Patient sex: M
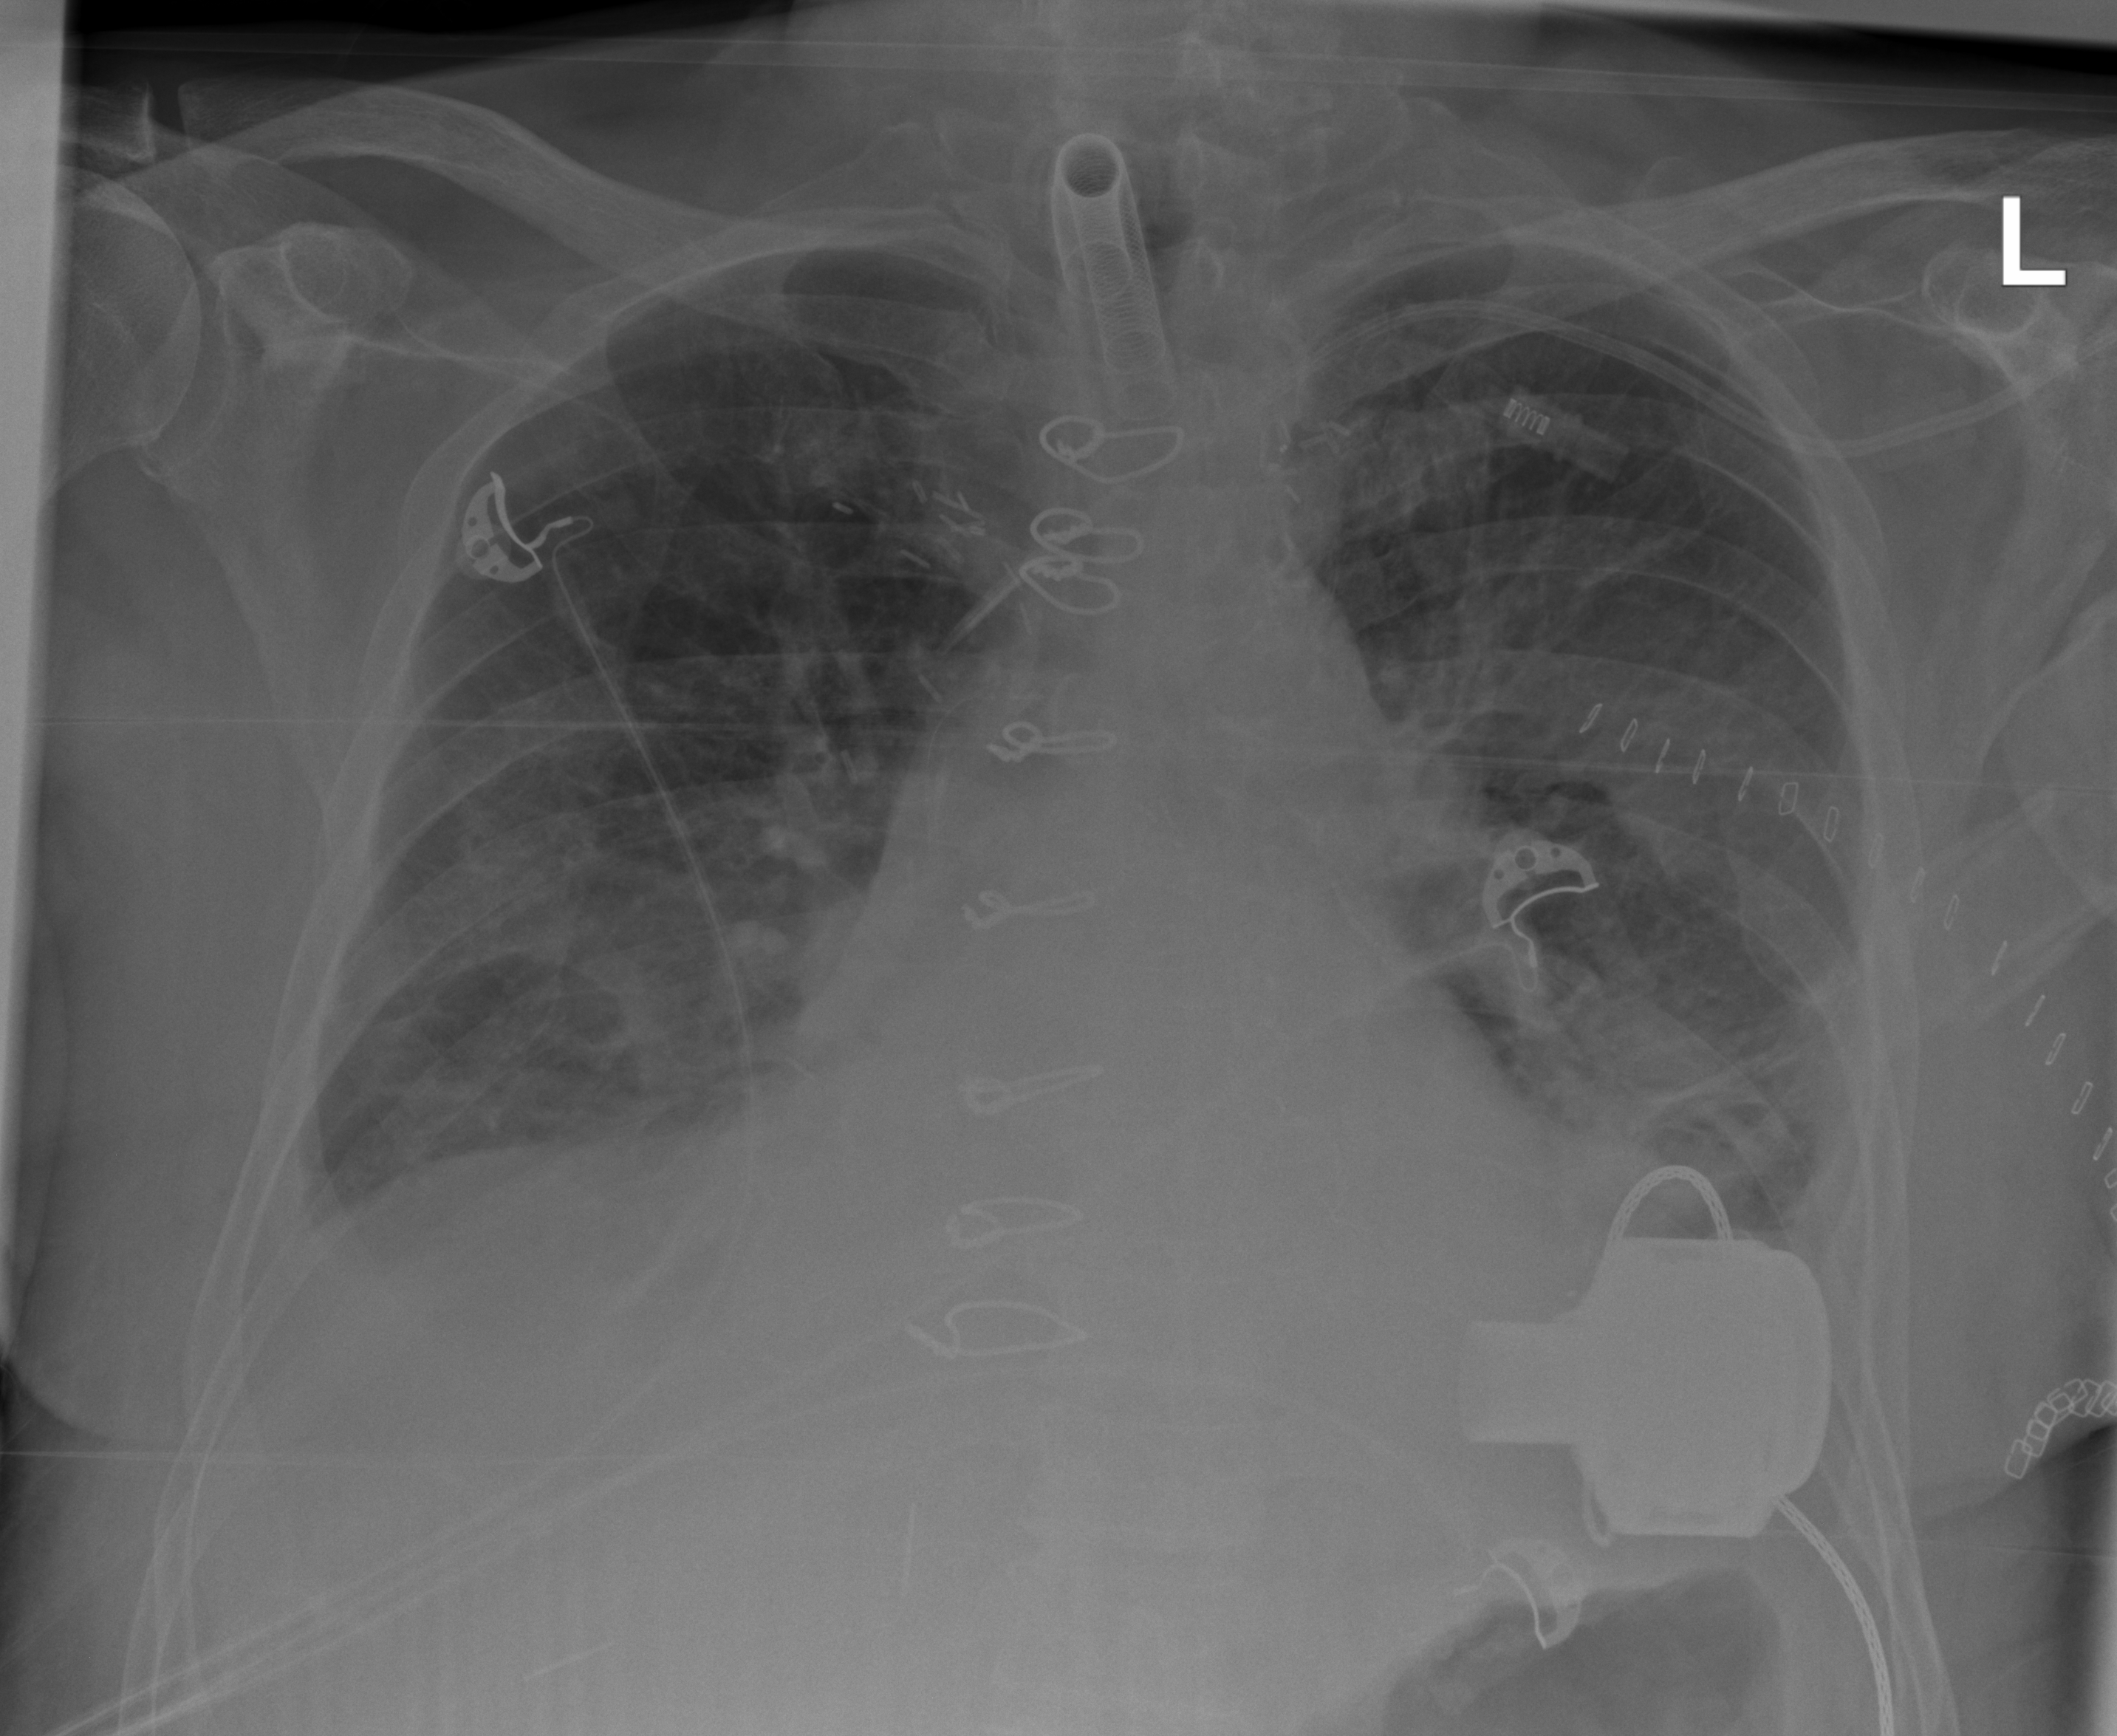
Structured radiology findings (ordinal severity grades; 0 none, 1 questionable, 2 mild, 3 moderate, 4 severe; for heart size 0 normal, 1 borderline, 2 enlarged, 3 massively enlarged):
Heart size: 2
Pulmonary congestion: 2
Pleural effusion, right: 2
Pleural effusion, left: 2
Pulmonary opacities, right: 0
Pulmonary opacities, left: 2
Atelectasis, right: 2
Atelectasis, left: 2